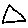
Label: triangle